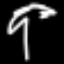
Label: palm tree